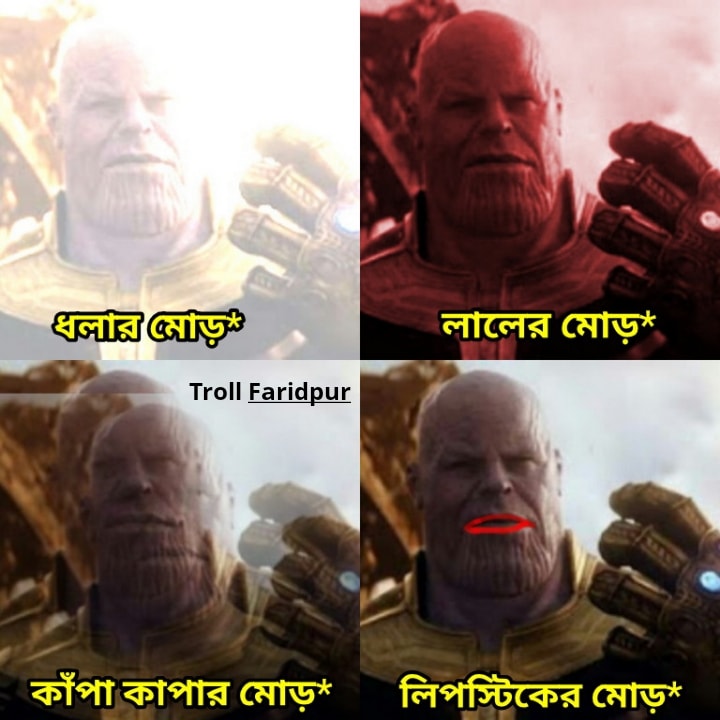
Caption: ধলার মোড়*     লালের মোড়*     কাঁপা কাপার মোড়*     লিপস্টিকের মোড়*
Label: non-hate